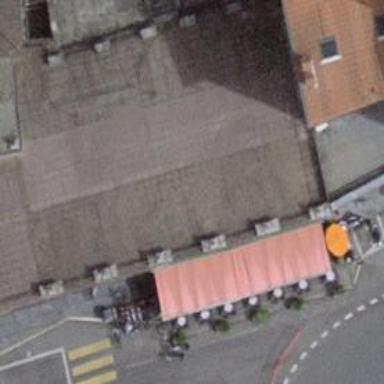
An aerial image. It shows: Bar.